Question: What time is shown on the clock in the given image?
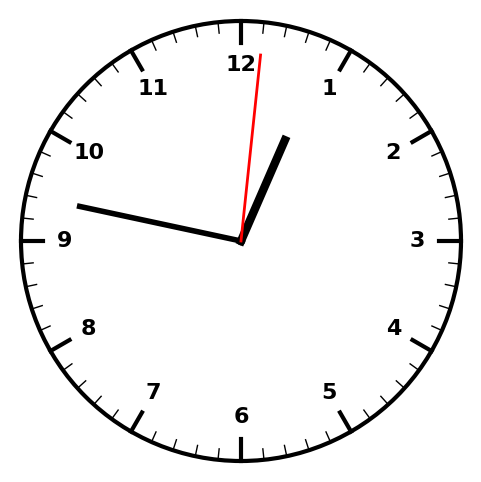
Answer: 12:47:01